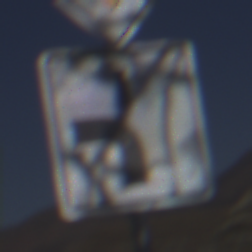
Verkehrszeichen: VerlaufVorfahrtsstrasse5
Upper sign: Vorfahrtsstrasse
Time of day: MorningAfternoon
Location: Outdoor (Nature)
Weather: Clear
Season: NotSpecified
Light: Natural